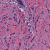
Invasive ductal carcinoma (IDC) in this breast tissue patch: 0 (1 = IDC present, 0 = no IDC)